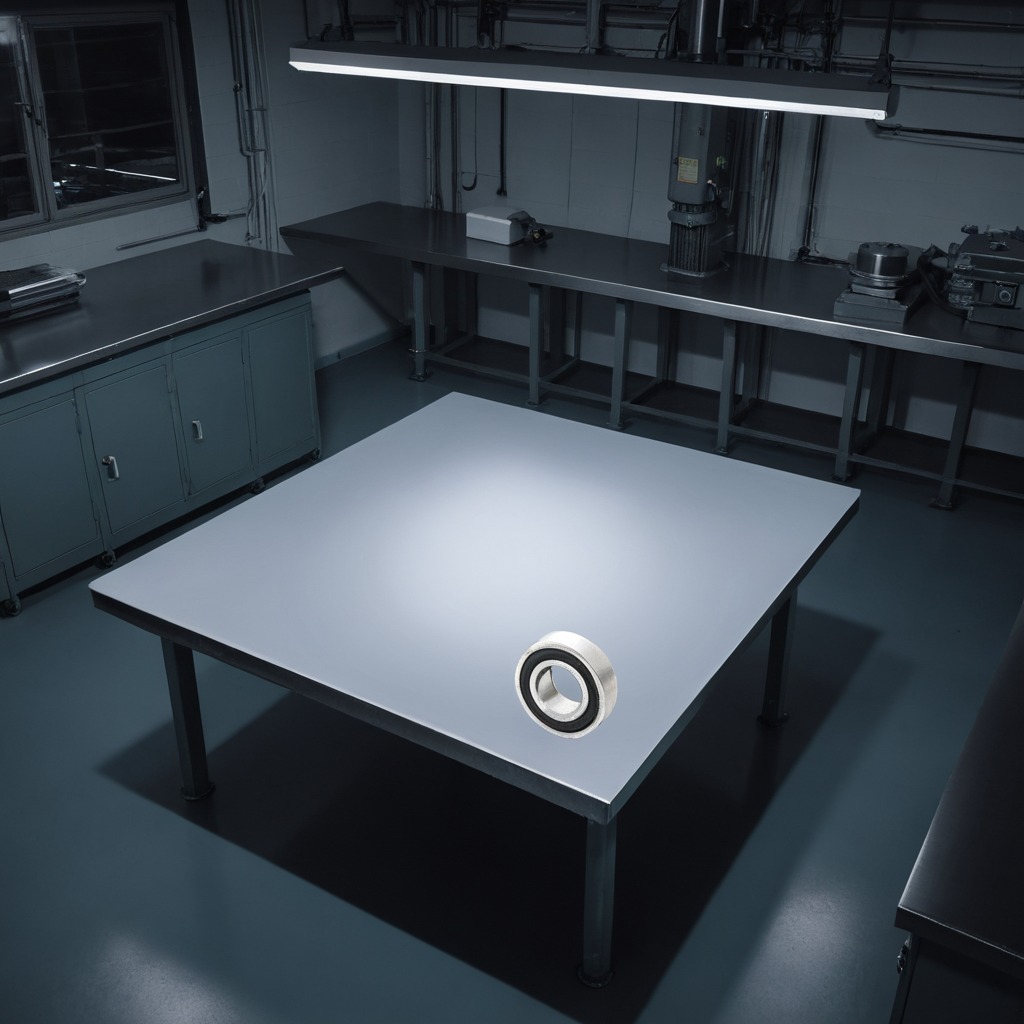
A metal ball bearing is lying on the tabletop.